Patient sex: M
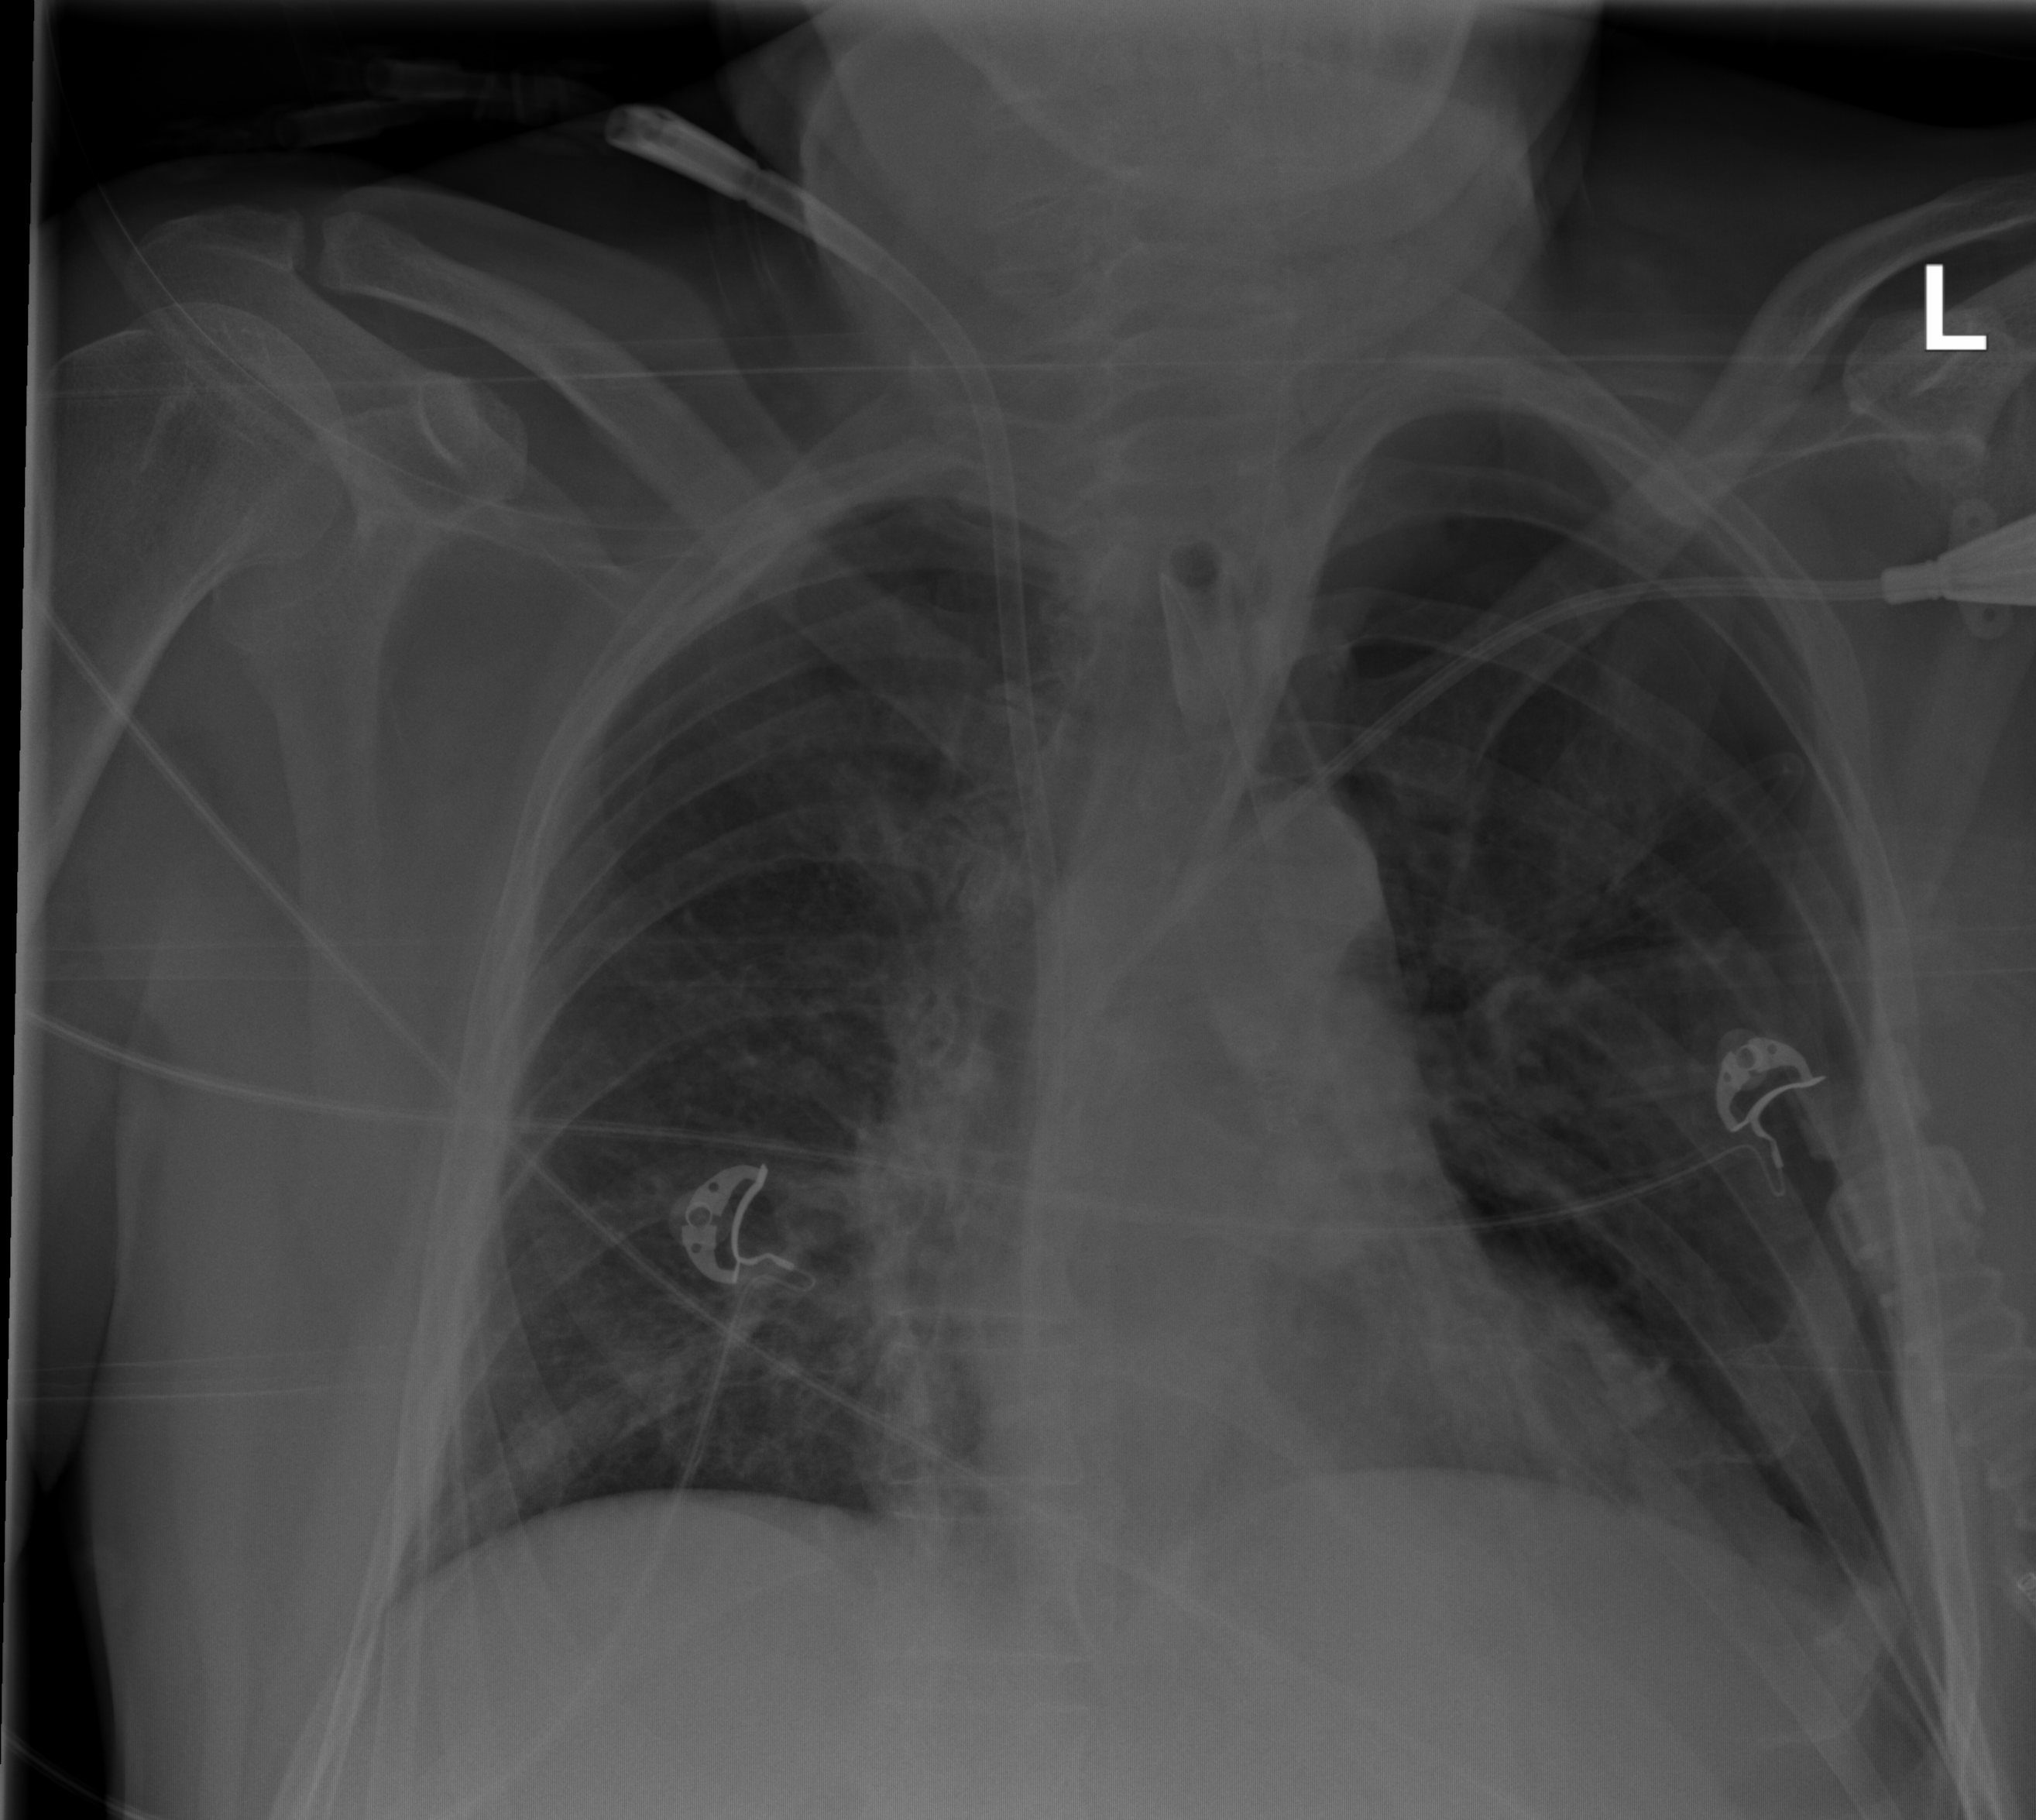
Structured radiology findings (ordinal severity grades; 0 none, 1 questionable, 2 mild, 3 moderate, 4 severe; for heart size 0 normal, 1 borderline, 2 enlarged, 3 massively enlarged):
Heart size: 0
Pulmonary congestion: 0
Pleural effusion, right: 0
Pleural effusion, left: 0
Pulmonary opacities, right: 0
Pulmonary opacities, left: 0
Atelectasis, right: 2
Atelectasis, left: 0